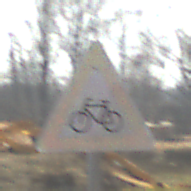
Verkehrszeichen: RadverkehrRechts
Umgebung: Outdoor, Suburban
Tageszeit: MorningAfternoon
Wetter: PartlyCloudy
Licht: Natural
Jahreszeit: NotSpecified
Kontrast: HighContrast